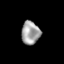
Tissue: skin
Cell type: Epithelial cells
Senescence score: 0.2771
Nuclear area (px): 426
Mean DAPI intensity: 159.864